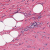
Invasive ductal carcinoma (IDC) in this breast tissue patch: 0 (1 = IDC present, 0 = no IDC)